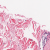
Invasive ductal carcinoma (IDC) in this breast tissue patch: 0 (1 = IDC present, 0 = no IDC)